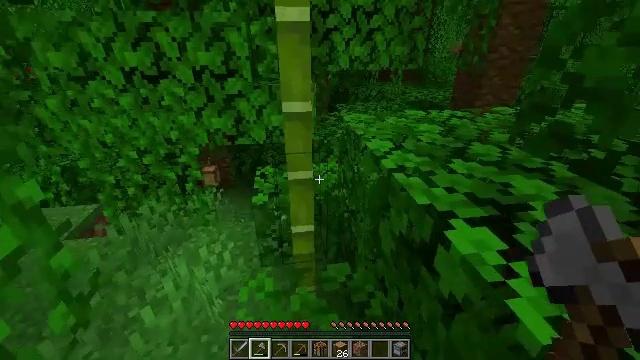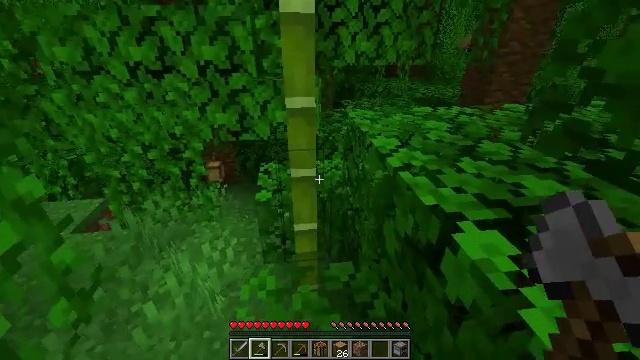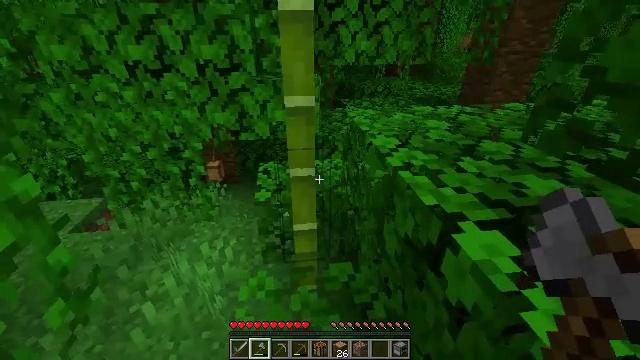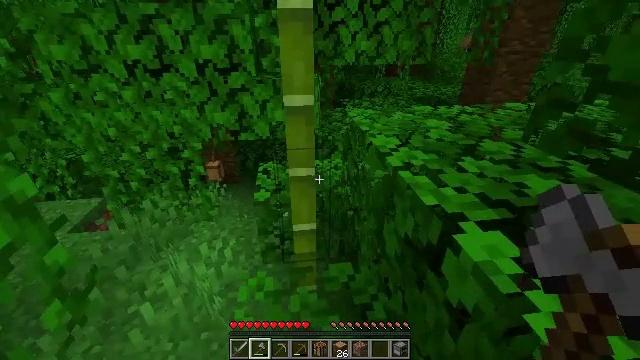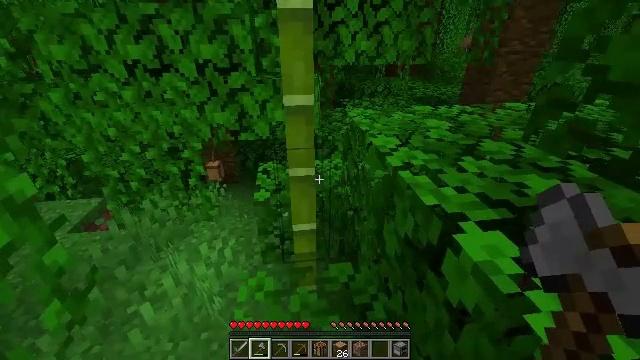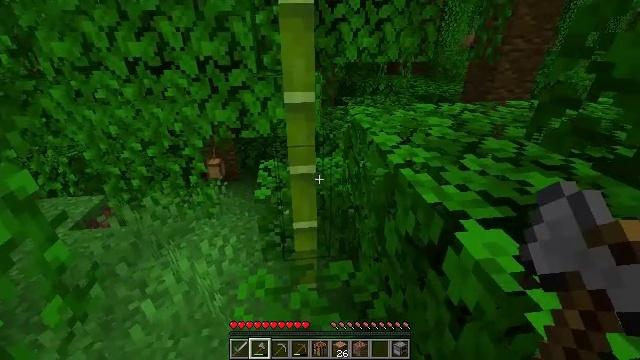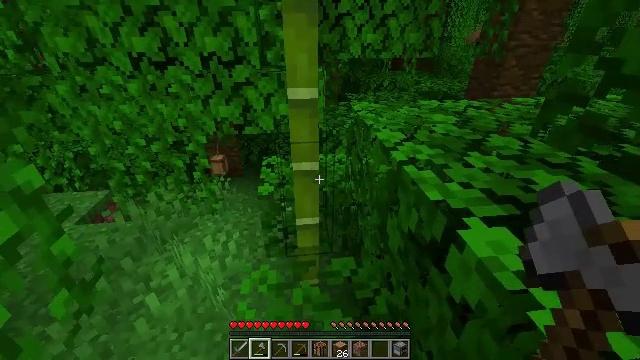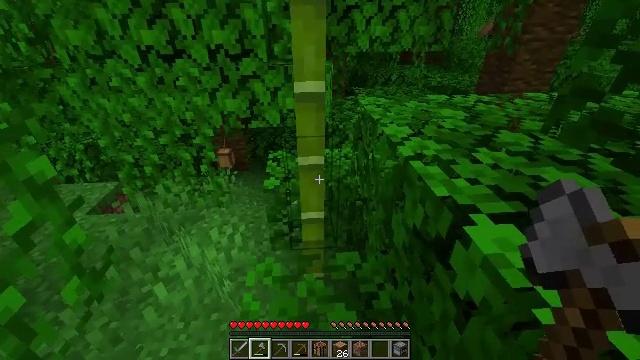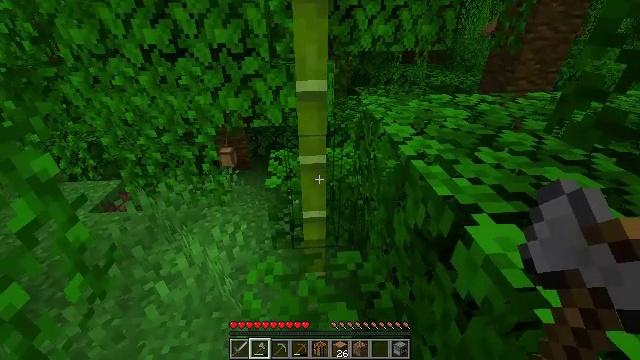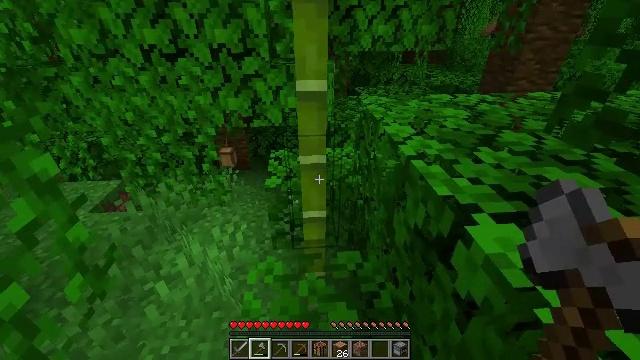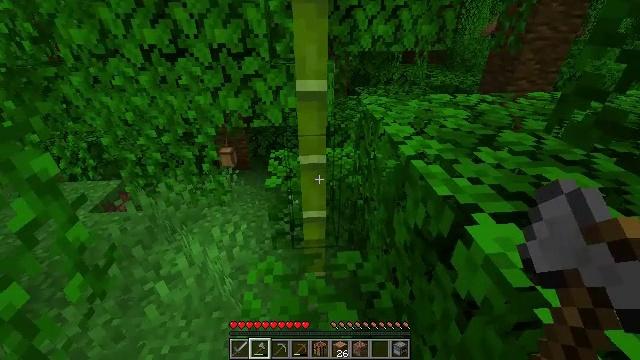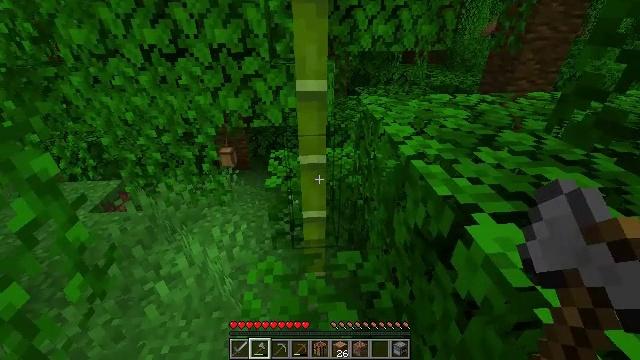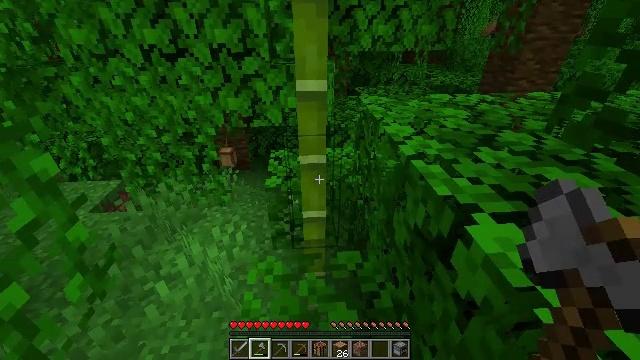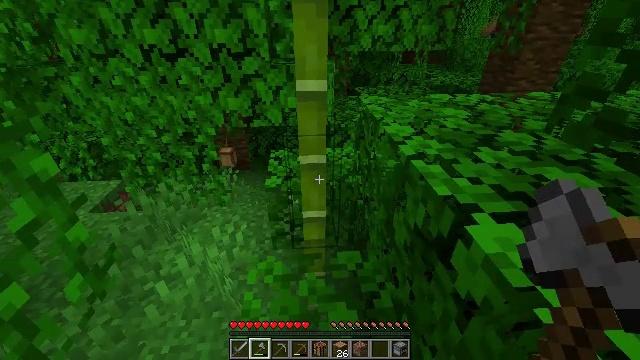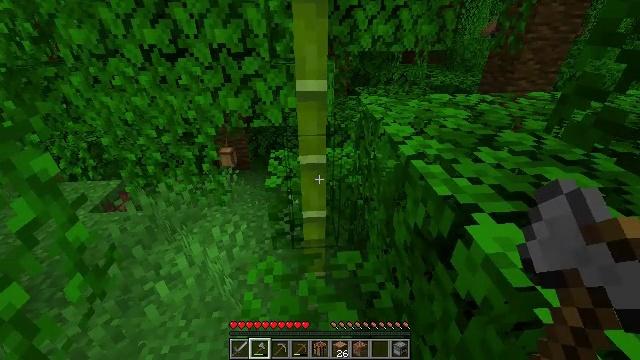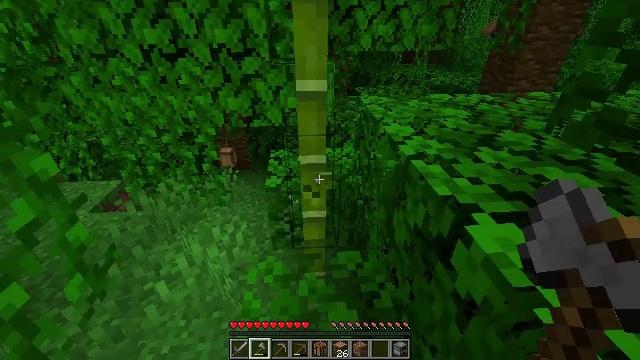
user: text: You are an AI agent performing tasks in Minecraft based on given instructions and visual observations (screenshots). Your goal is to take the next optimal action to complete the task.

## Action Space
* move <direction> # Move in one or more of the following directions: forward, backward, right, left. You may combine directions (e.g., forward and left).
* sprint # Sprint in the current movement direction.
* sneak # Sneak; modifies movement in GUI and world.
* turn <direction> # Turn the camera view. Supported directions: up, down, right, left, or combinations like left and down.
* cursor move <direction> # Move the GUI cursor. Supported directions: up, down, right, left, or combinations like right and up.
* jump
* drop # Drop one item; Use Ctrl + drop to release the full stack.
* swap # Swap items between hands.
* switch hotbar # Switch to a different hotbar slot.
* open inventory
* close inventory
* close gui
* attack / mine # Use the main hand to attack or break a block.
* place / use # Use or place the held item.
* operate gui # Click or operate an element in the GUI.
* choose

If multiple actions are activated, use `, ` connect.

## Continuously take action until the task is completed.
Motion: motion action
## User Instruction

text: Harvest bamboo from the farm.
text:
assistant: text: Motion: turn left
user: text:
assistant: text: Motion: no_op
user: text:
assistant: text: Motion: no_op
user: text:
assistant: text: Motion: no_op
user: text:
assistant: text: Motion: no_op
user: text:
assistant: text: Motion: no_op
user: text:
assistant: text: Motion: turn left and down
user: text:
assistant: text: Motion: no_op
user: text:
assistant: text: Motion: no_op
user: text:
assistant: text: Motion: no_op
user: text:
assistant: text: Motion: no_op
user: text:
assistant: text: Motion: no_op
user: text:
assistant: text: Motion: no_op
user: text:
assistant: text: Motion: no_op
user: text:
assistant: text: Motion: attack / mine
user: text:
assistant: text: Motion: attack / mine
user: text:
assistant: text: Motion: attack / mine
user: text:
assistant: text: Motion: attack / mine
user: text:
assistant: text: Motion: no_op
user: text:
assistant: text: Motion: no_op
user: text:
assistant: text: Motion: no_op
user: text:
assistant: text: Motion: move forward
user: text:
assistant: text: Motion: move forward, turn left and down
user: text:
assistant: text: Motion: move forward, turn left and down
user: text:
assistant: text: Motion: move forward, turn down
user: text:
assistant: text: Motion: move forward
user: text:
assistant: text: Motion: move forward
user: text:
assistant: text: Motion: turn down
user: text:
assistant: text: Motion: turn down
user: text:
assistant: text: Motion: turn down